Question: I'm trying to import some live match data from XML feed using the ImportXML function and that's how it looks when it runs:

Basically 2 rows = 1 match (Spain is playing with Italy, Everton with Liverpool, etc.).
Teams listing is the first ImportXML function in A1. The score is another ImportXML function located in B1.
I can't manage to move the blue fields to the orange spot, so both teams are in one row (1 match per row).
Do I have to create separate ImportXML for every match or something? I have no idea.
<URL>
Thanks in advance
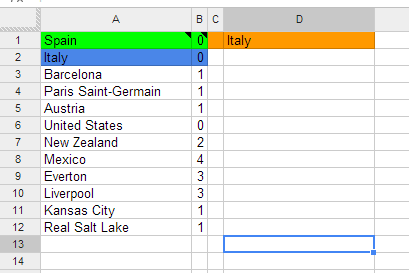
Answer: I propose you to do it with 4 formulas (one in each column). <URL> the demo. and bellow the explainations:
You need to look for the first or the second value of the node you are interested. For that, I just modified a little the XML. Request for the first country it's:
'''
=ImportXML("http://api.espn.com/v1/sports/soccer/events/top?_accept=text/xml&apikey=9nrqbfsah2m6sprwtntth3kv";"//competitors/competitorsItem[1]/team/name")
'''
As you can see I added '[1]' just after 'competitorsItem'. So I limit the results to only the first occurence. Then on the fourth column I do the same but I changed '[1]' for '[2]' to get the opponent country.
I found the documentation here: <URL>
I hope it will be something usefull for you.
Harold
you'll find <URL> a variant of the previous demo where you get all the results at once.
the formula is:
'''
=ImportXML("http://api.espn.com/v1/sports/soccer/events/top?_accept=text/xml&apikey=9nrqbfsah2m6sprwtntth3kv","//competitors/competitorsItem[2]/score|//competitors/competitorsItem[2]/team/name|//competitors/competitorsItem[1]/score|//competitors/competitorsItem[1]/team/name")
'''
But of course you are then forced to remix them. For that I used an array formula:
'''
={index(A:A;(row()-1)*4+2),index(A:A;(row()-1)*4+1),index(A:A;(row()-1)*4+3),index(A:A;(row()-1)*4+4)}
'''